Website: lowes
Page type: customer-info-address
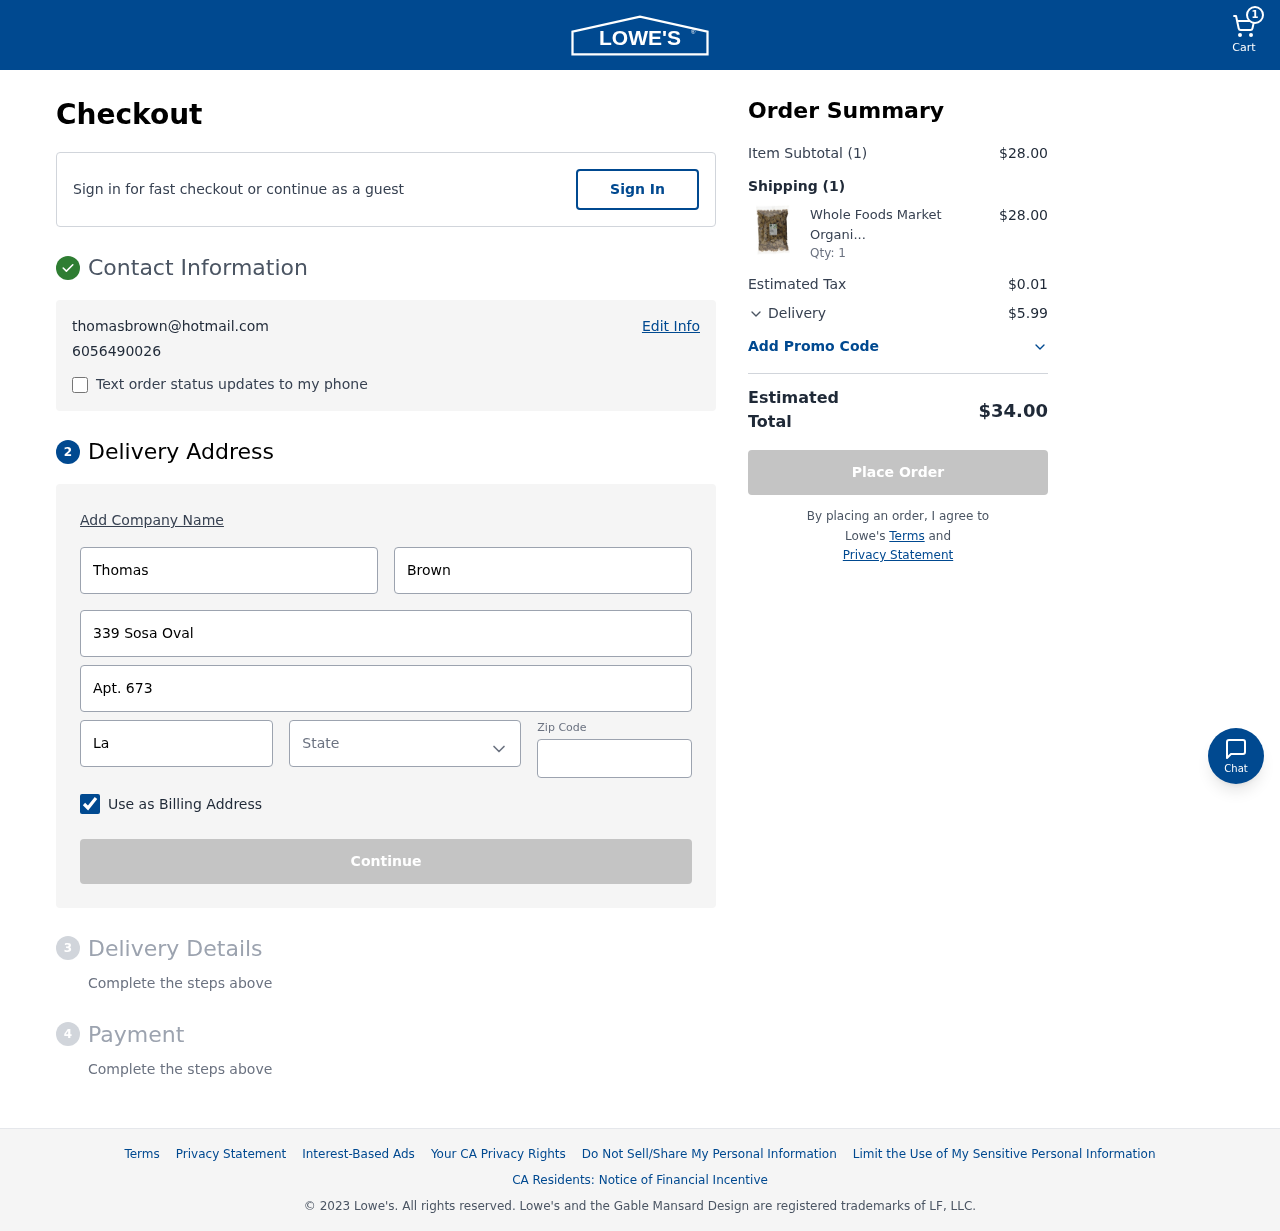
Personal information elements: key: PII_CITY
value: Lake Alicia
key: PII_EMAIL
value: thomasbrown@hotmail.com
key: PII_FIRSTNAME
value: Thomas
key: PII_LASTNAME
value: Brown
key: PII_PHONE
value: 6056490026
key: PII_POSTCODE
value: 80053
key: PII_STATE
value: Iowa
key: PII_STREET
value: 339 Sosa Oval
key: PII_STREET2
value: Apt. 673
Product elements: key: PRODUCT1_NAME
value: Whole Foods Market Organic Bran Flakes, 500 g
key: PRODUCT1_QUANTITY
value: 1
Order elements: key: ORDER_NUM_ITEMS
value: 1
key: ORDER_SUBTOTAL
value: $28.00
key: ORDER_NUM_ITEMS2
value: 1
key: ORDER_SUBTOTAL2
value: $28.00
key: ORDER_TAX
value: $0.01
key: ORDER_SHIPPING_COST
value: $5.99
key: ORDER_TOTAL
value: $34.00